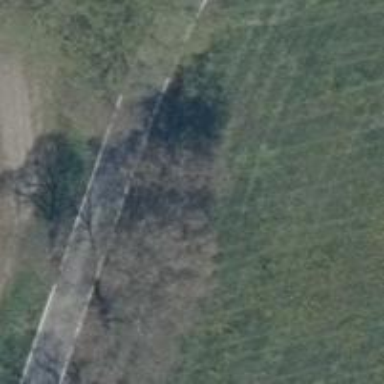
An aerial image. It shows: Row of deciduous broadleaved trees.